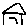
Label: house